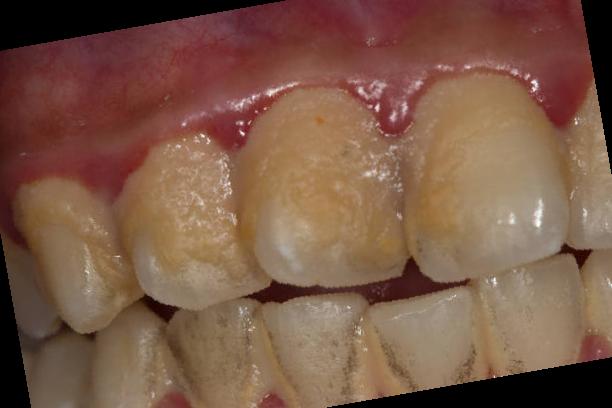
Condition: Gingivitis